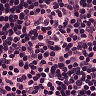
Metastatic tissue present: no